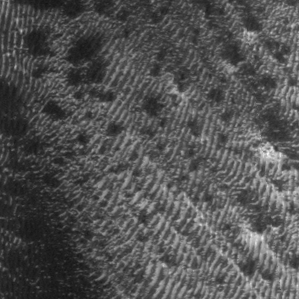
Label: frost